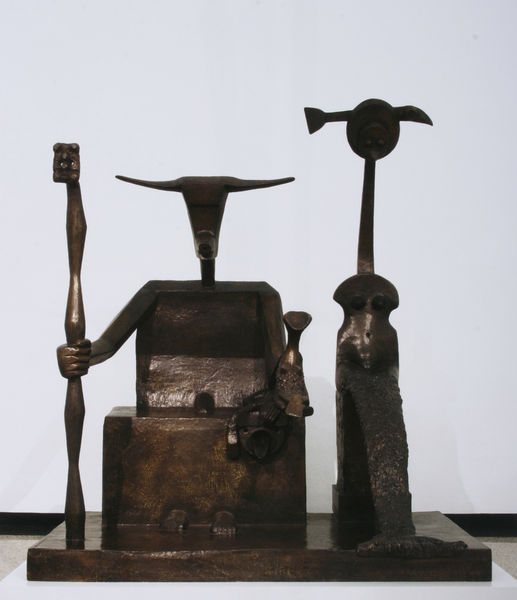
Titel: Capricorn
Künstler: Max Ernst
Standort: Mannheim
Institution: Städtische Kunsthalle Mannheim
Schlagwörter: kopf, mann, braun, frau, hut, weiss, bart, lang, sockel, hals, hände, figur, sitzend, kind, paar, skulptur, brüste, füße, stab, könig, thron, ernst, glänzend, bronze, plastik, platte, plinthe, podest, dünn, kreuz, quer, picasso, mönch, hörner, bulle, ochse, stier, objekt, stierkopf, längs, zepter, ägypten, archaisch, modigliani, throm, may ernst, stab braun